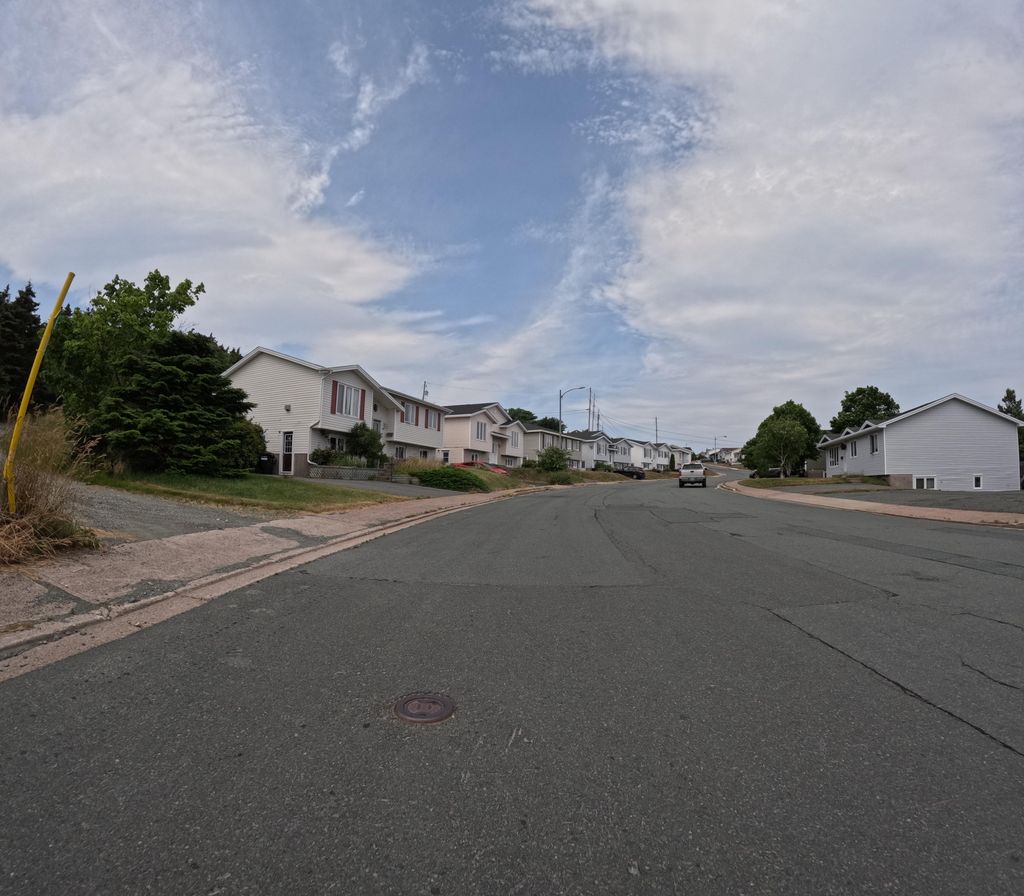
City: st_johns